Question: My ASP MVC page keeps requesting /scripts/jquery-1.7.2, but only when I click "back" in certain pages. I have no idea why. That file does not exist, so I get "jquery is not defined" errors.
- - - - -
Actual script files as part of this project:

My HTML section (slightly trimmed)
'''
<head>
<meta charset="utf-8" />
<title>Foo</title>
<link href="/favicon.ico" rel="shortcut icon" type="image/x-icon" />
<script type="text/javascript"> var myRootDir = '/';</script>
<!--Problem here: Should not be loading these individual jqueryui files because they aren't in BundleConfig-->
<link href="/Content/themes/base/jquery.ui.core.css" rel="stylesheet" type="text/css" />
<!--Trimmed...-->
<link href="/Content/themes/base/jquery.ui.theme.css" rel="stylesheet" type="text/css" />
<link href="/Content/site.css" rel="stylesheet" type="text/css" />
<link href="/Content/demo_table_jui.css" rel="stylesheet" type="text/css" />
<link href="/Content/TableTools.css" rel="stylesheet" type="text/css" />
<link href="/Content/TableTools_JUI.css" rel="stylesheet" type="text/css" />
<!--Problem here: Where is this from?! -->
<script src="/Scripts/jquery-1.7.2.js" type="text/javascript"></script>
<script src="/Scripts/jquery-ui-1.8.20.js" type="text/javascript"></script>
<script src="/Scripts/jquery.dataTables.js" type="text/javascript"></script>
<script src="/Scripts/ZeroClipboard.js" type="text/javascript"></script>
<script src="/Scripts/TableTools.js" type="text/javascript"></script>
<script src="/Scripts/dataTables.editor.js" type="text/javascript"></script>
<meta name="viewport" content="width=device-width" />
</head>
'''
My BundleConfig:
'''
public class BundleConfig
{
public static void RegisterBundles(BundleCollection bundles) {
bundles.Add(
new ScriptBundle("~/bundles/jquery").Include(
"~/Scripts/jquery-1.*"
)
);
bundles.Add(new ScriptBundle("~/bundles/jqueryui").Include(
"~/Scripts/jquery-ui*"));
bundles.Add(new ScriptBundle("~/bundles/dataTables").Include(
"~/Scripts/jquery.dataTables*",
"~/Scripts/ZeroClipboard*",
"~/Scripts/TableTools.*",
"~/Scripts/dataTables.editor.*"
));
bundles.Add(new StyleBundle("~/Content/css").Include(
"~/Content/site.css",
"~/Content/demo_table_jui.css",
"~/Content/TableTools.css",
"~/Content/TableTools_JUI.css"
));
}
}
'''
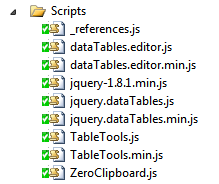
Answer: Mac Attack's question, "Have you cleared browser cache?", was sort of right.
The browser cache was the problem, but I had to clear it with CCleaner.
IE's "Safety --> Delete Browsing History (☑️ checked everything)" did not work for some reason.
I had even manually killed all IE processes just in case a crashed process was locking certain files.
I had also tried it in Firefox which did the same thing for some reason when I first visited the page, but a "CTRL+F5" worked as it should have in IE and cleared up the problem.
I've +1's Mac Attack's question.
Lesson for today: IE9's cache clear apparently does not work, at least in this case.